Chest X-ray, PA view. Patient: 26 years old, sex F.
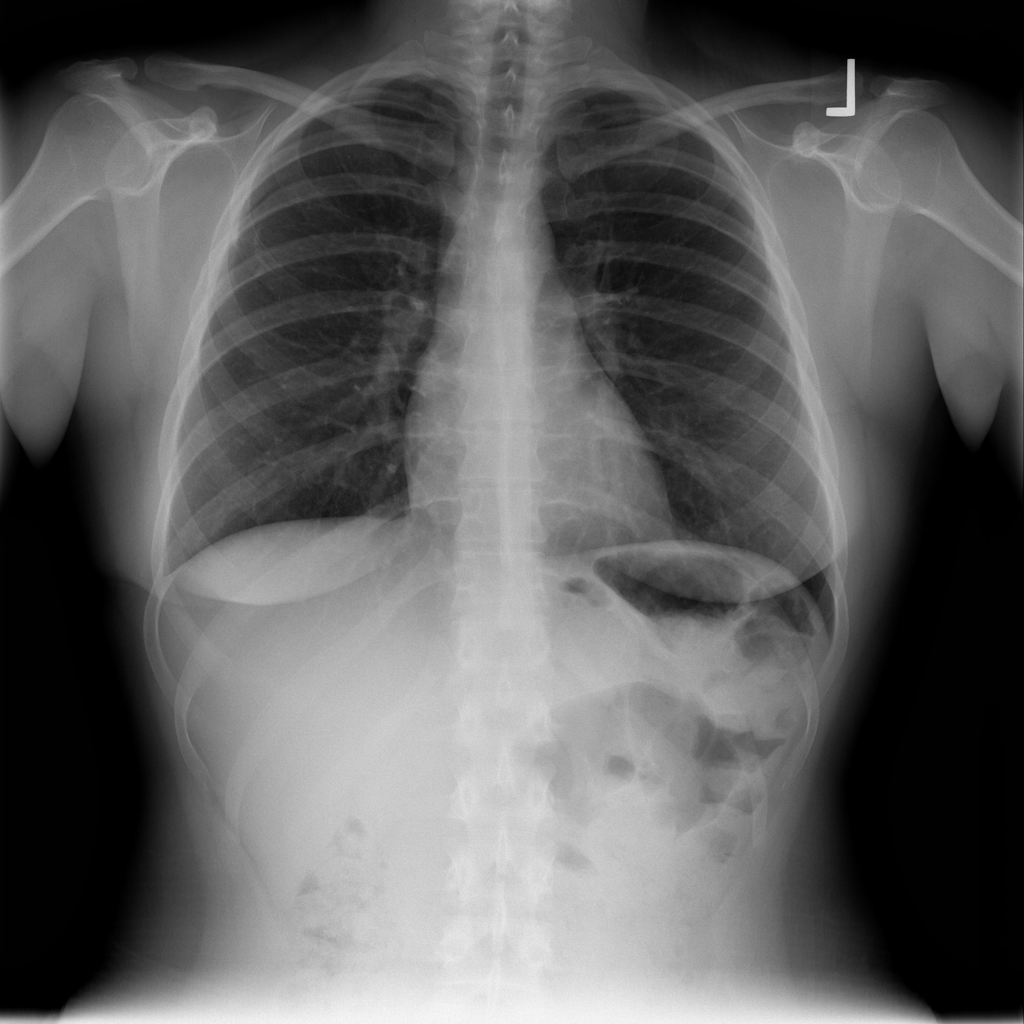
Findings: No Finding